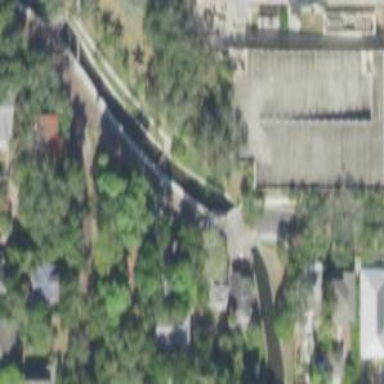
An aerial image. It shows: Footway on bridge.